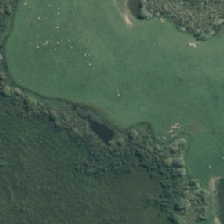
Land cover: herbaceous_freshwater_vege